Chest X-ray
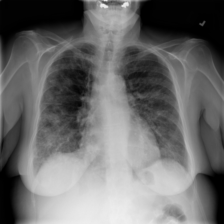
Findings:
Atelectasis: negative
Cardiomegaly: negative
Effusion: negative
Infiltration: positive
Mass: negative
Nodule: negative
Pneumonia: negative
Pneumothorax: negative
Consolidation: negative
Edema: positive
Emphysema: negative
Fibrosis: negative
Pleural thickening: negative
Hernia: negative